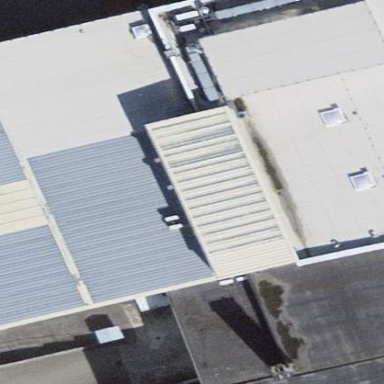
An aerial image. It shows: Industrial building.